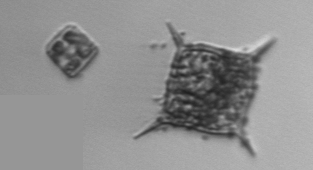
Label: Dictyocha